Question: I'm new to 'gganimate' and was having difficulty figuring out how to do this.
I'd like to show the spread in two different levels of a variable by animating colour transitions. I want to show this by having the 'narrow level' transition through a smaller range of colours than the 'wider level' in the same amount of time. Is this possible?
Here's the reproducible example I have up-to now.
'''
library(ggplot2)
df <- data.frame(x = rep(c("narrow", "wide"), each = 1000),
y = c(sort(runif(n = 1000, min = 6, max = 7)),
sort(runif(n = 1000, min = 3, 10))),
animate.time = c(1:1000))
ggplot(data = df, aes(x = x, fill = y)) +
geom_bar()
'''

<URL>
As part of this, the color scale that each bar uses should be the same, but the 'narrow' x should occupy a narrower range of the color range than the 'wide' x.
I used 'geom_bar' because I don't want the shape of the visualisation to change, however I'm not sure how to proceed. I tried adding 'animate.time' so that 'gganimate' would have something to step through, but then I don't see how I'm supposed to make it change colors based on 'y'.
I'd appreciate any pointers.
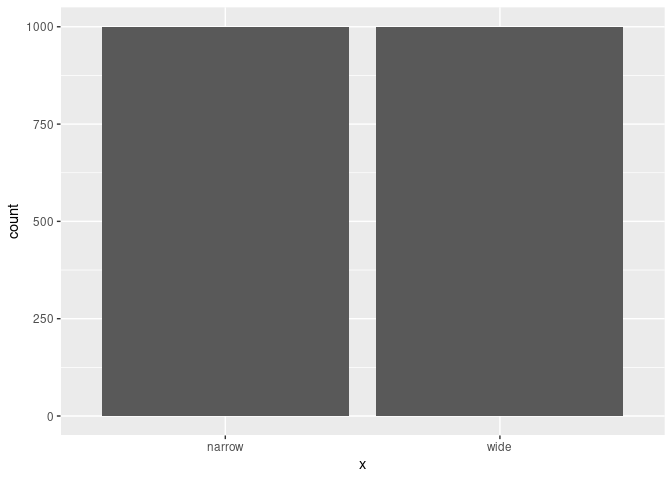
Answer: There is an easier way to do this based on <URL>.
'''
library(colorspace)
library(gganimate)
library(ggplot2)
# Narrow Visualization
narrow<-data.frame(x = rep(10,10),
state_cont=rep(1:2, each = 5))
ggplot(data = narrow, aes(x = x, fill = state_cont)) +
geom_bar() +
colorspace::scale_fill_continuous_sequential(palette = "Reds 3", begin = 0.4, end = .6) +
transition_states(states = state_cont) + theme_void() +
theme(legend.position = "none")
'''
<URL>
'''
# Wide Visualization
wide <- data.frame(x=rep(10,10),
state_cont=rep(1:2, each = 5))
ggplot(data = wide, aes(x = x, fill = state_cont)) +
geom_bar() +
colorspace::scale_fill_continuous_sequential(palette = "Reds 3", begin = 0, end = 1) +
transition_states(states = state_cont) + theme_void() + theme(legend.position = "none")
'''
<URL>
The explanation is that for this particular question, you don't want to set every single value that it should oscillate through, it'd be much easier to simply set the boundaries in the 'scale_fill_continuous_sequential()' via the 'begin' and 'end' arguments. Then, 'gganimate' will automatically cycle through based on 'state_cont'